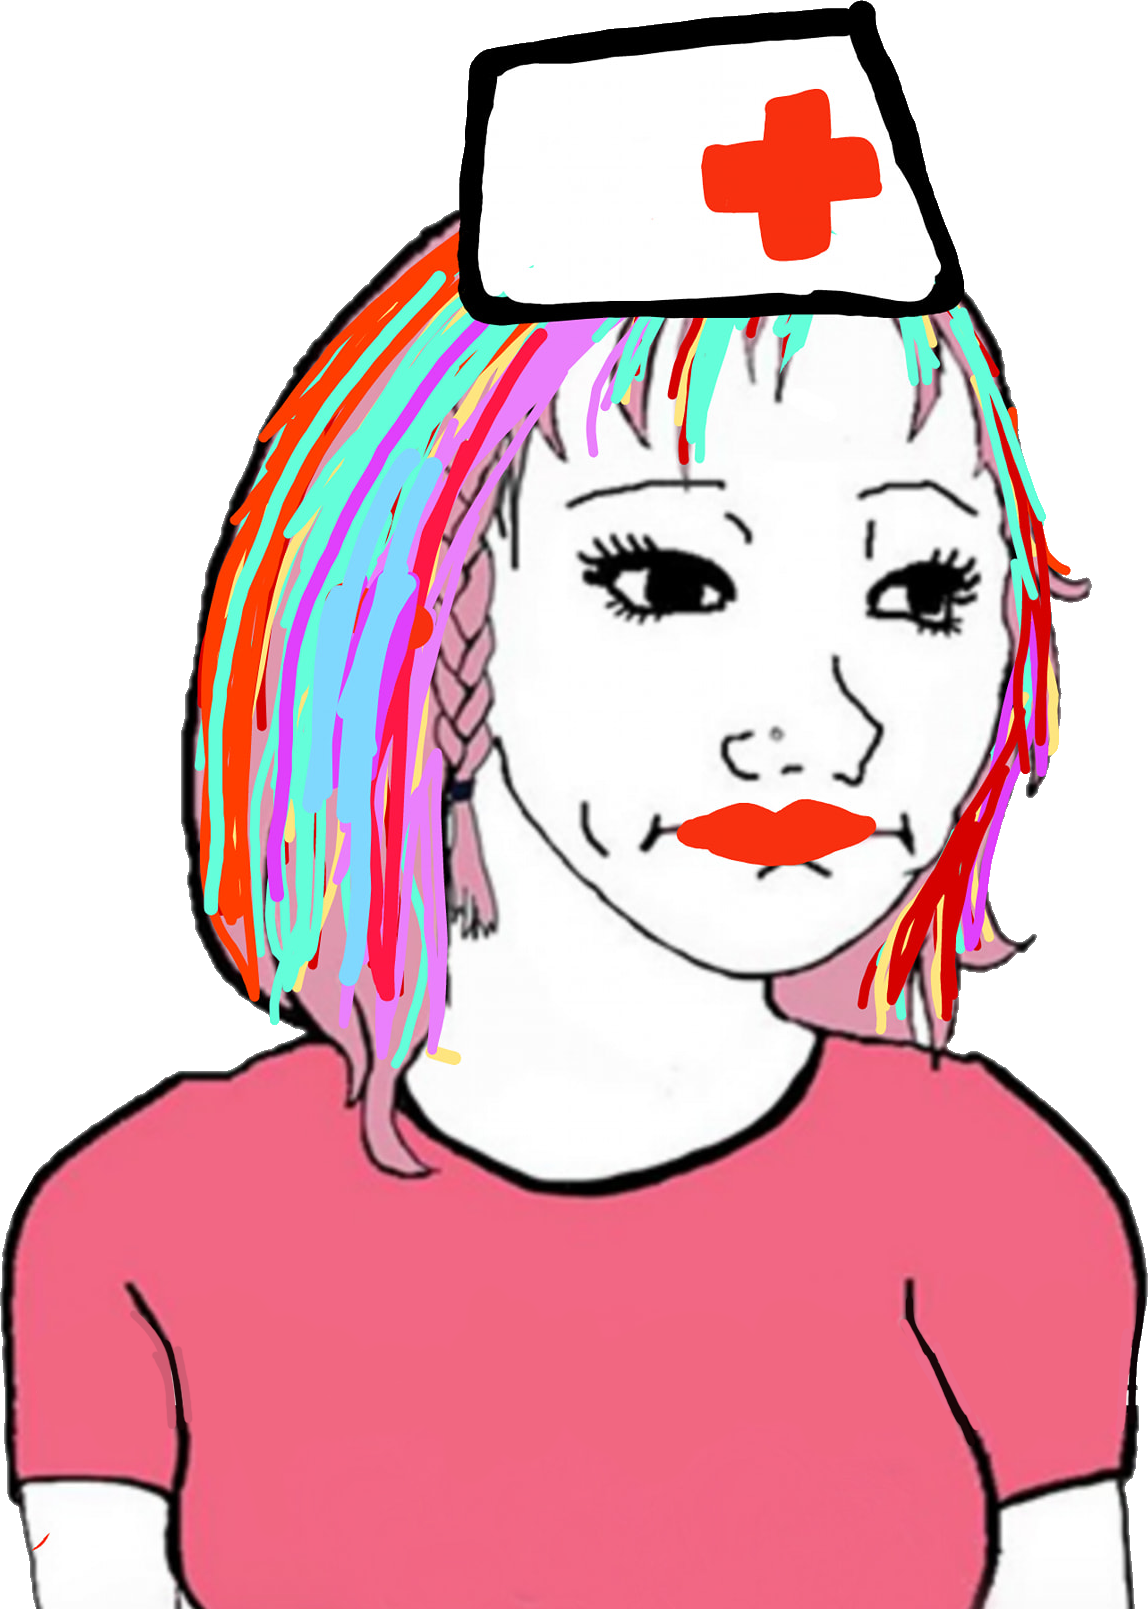
Label: 5_Daddys_Girl